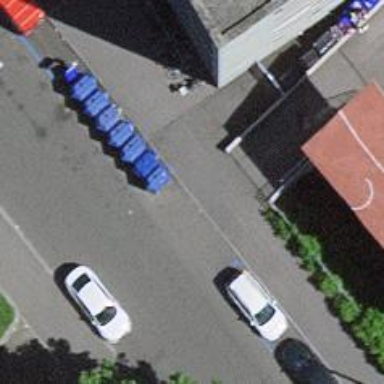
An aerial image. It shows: Waste disposal facility.